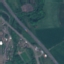
Land use / land cover class: Highway